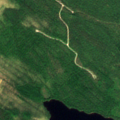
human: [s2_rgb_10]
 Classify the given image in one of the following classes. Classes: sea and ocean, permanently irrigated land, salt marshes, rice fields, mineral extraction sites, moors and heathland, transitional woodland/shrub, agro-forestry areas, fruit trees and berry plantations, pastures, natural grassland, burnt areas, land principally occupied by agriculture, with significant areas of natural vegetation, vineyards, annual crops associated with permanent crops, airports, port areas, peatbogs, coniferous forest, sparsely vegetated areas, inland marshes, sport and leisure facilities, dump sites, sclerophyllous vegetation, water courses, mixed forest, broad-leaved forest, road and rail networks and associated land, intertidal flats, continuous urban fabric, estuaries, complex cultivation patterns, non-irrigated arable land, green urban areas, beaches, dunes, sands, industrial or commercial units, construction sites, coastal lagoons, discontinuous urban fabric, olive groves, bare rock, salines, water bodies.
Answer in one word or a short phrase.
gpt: coniferous forest, mixed forest, peatbogs, water bodies